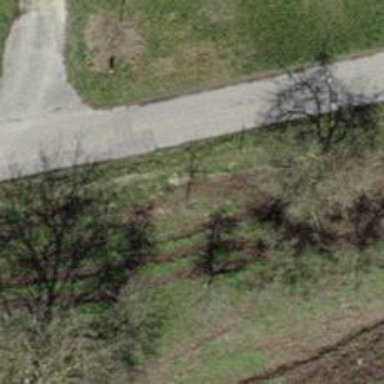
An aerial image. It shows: Deciduous tree with broadleaved leaves.